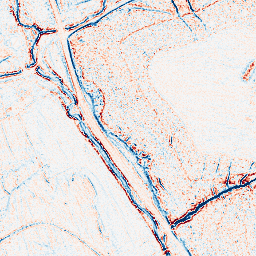
Category: edge_preserving
Decomposition family: bilateral
Decomposition parameters: d: 5
sigma_color: 25
sigma_space: 100
Upsampling method: linear_exact
Upsampling parameters: scale: 4
Upsampling scale: 4